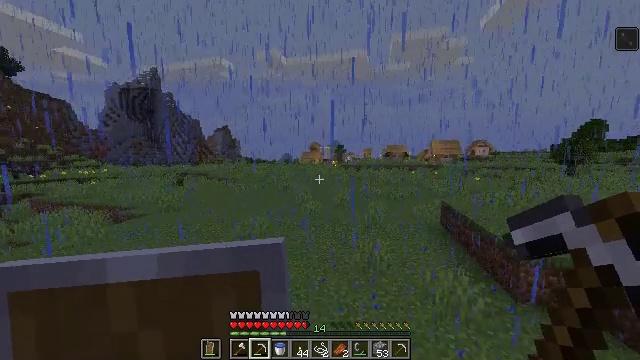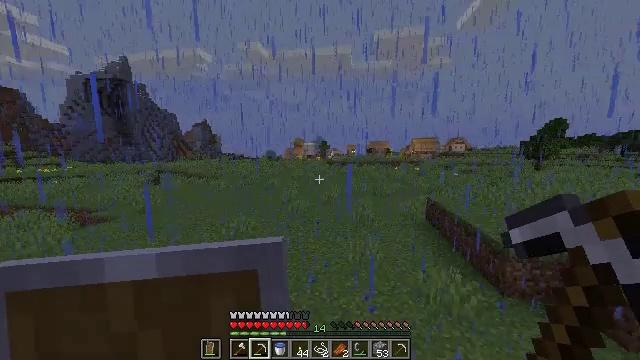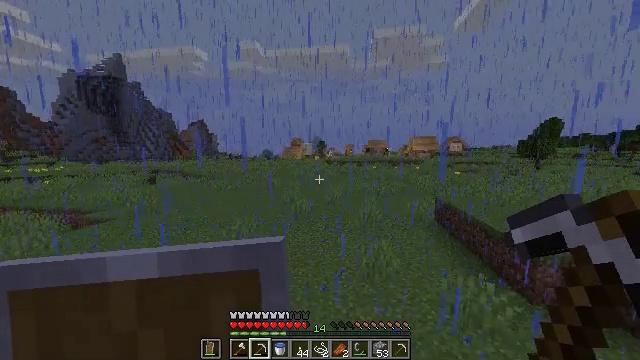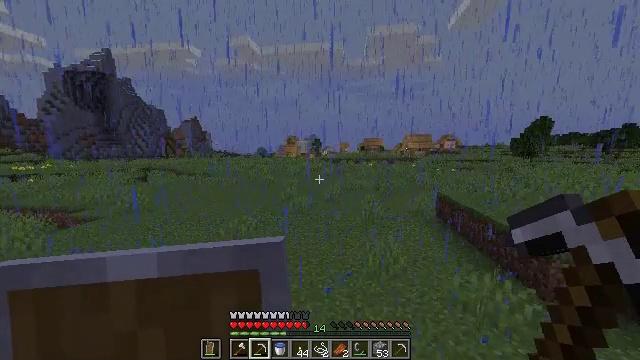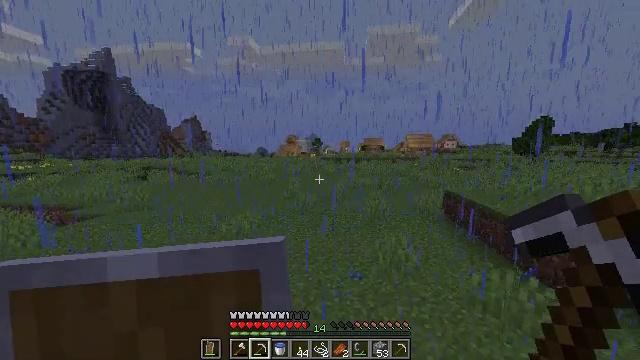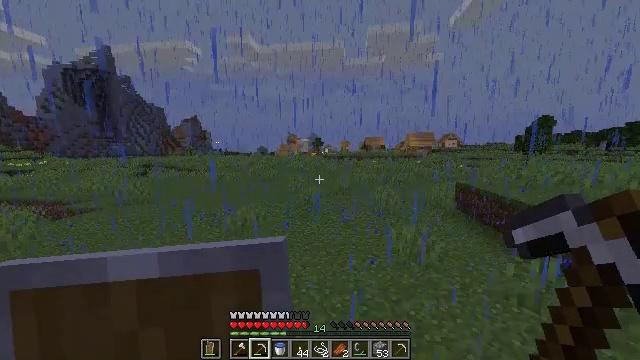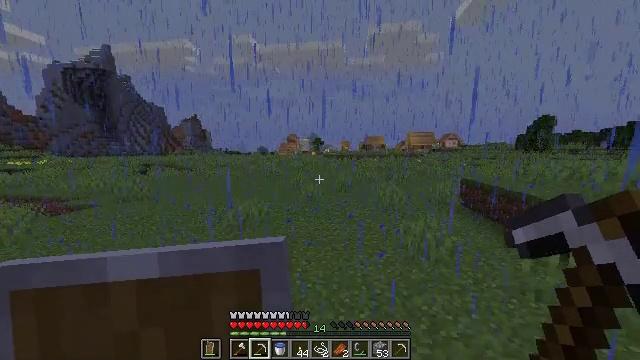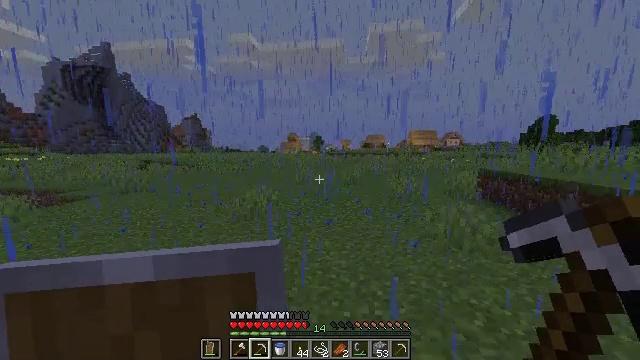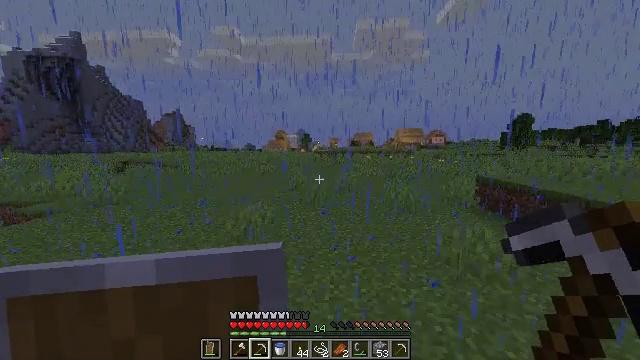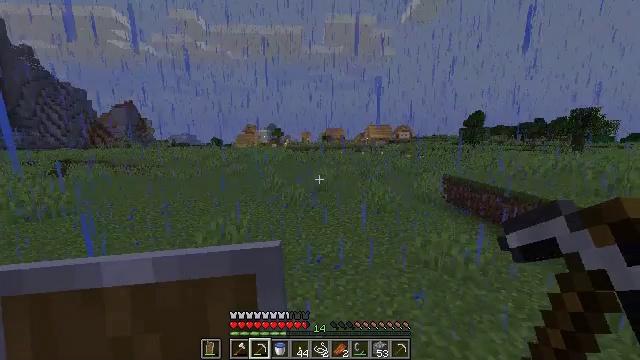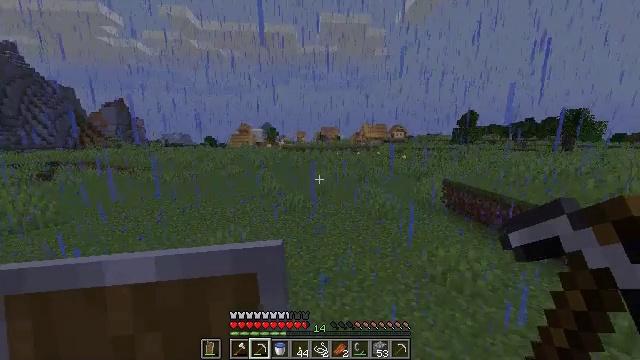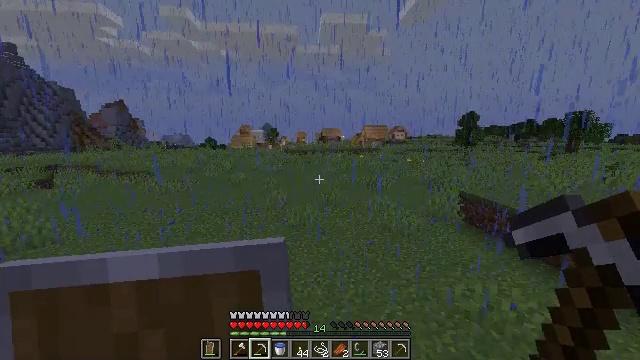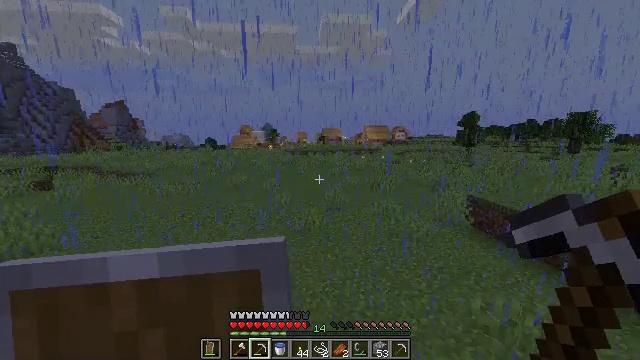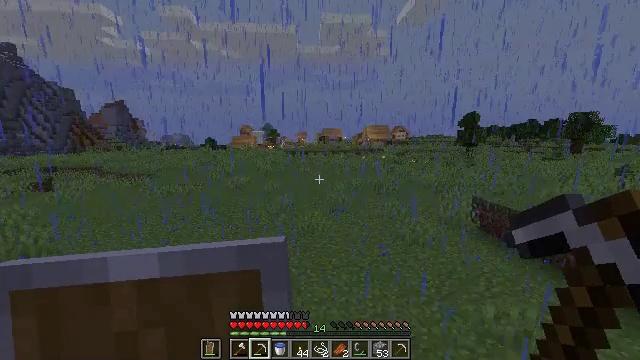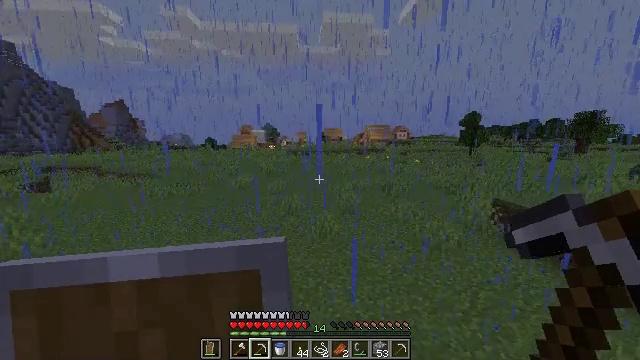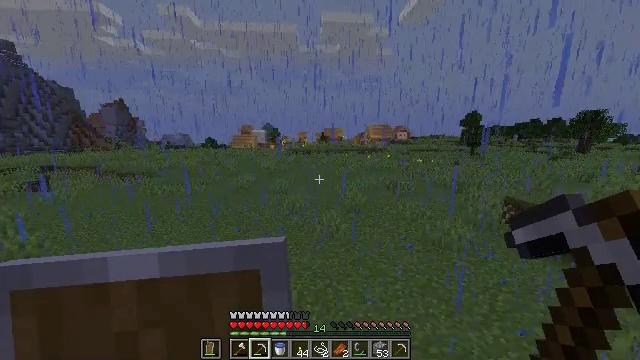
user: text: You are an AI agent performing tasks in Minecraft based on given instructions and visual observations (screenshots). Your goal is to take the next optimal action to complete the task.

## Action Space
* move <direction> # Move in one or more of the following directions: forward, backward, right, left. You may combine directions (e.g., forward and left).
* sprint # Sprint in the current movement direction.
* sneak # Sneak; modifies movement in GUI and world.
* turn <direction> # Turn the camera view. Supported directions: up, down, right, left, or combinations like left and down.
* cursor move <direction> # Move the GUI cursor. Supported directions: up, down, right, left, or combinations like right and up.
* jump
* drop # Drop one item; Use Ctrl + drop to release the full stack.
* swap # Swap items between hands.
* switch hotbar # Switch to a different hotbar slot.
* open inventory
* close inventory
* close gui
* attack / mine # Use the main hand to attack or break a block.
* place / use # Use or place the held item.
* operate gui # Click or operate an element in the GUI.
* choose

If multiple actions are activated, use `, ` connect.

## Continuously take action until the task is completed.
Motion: motion action
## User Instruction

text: Break the yellow bed.
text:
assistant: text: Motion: move forward and move left, sprint, turn right and down, jump
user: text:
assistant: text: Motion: move forward and move left, sprint, jump
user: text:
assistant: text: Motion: move forward and move left, sprint, turn right, jump
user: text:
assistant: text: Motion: move forward and move left, sprint, jump
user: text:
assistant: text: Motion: move forward and move left, sprint, jump
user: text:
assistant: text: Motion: move forward and move left, sprint, jump
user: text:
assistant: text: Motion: move forward and move left, sprint, jump
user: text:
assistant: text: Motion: move forward and move left, sprint, turn right, jump
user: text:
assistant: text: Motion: move forward and move left, sprint, turn right and down, jump
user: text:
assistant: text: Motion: move forward and move left, sprint, turn right, jump
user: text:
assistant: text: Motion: move forward and move left, sprint, jump
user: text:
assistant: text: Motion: move forward and move left, sprint, jump
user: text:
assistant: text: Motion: move forward and move left, sprint, jump
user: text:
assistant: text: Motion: move forward and move left, sprint, jump
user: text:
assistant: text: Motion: move forward and move left, sprint, jump
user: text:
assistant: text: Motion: move forward and move left, sprint, jump
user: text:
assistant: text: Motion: move forward, sprint, turn right and up, jump
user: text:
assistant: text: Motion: move forward, sprint, jump
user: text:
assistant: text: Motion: move forward, sprint, jump
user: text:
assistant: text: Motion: move forward, sprint, turn right, jump
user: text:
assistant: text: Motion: move forward, sprint, jump
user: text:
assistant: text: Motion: move forward, sprint, jump
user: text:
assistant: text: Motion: move forward, sprint, jump
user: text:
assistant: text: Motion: move forward, sprint, jump
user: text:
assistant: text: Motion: move forward, sprint, jump
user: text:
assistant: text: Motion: move forward, sprint, jump
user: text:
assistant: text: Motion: move forward, sprint, jump
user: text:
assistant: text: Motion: move forward, sprint, jump
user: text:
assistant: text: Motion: move forward, sprint, jump
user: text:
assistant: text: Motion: move forward, sprint, jump